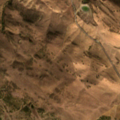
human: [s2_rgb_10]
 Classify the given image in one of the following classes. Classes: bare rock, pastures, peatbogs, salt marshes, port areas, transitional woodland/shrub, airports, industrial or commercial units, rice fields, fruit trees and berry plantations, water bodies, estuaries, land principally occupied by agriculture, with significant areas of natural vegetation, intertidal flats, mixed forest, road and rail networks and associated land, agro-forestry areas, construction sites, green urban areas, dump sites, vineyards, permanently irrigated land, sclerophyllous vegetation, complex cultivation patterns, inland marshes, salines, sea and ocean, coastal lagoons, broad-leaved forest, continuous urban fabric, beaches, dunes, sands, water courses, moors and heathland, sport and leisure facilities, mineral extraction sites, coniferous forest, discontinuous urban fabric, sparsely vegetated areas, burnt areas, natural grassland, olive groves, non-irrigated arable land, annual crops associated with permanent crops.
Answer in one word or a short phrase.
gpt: non-irrigated arable land, pastures, land principally occupied by agriculture, with significant areas of natural vegetation, coniferous forest, transitional woodland/shrub